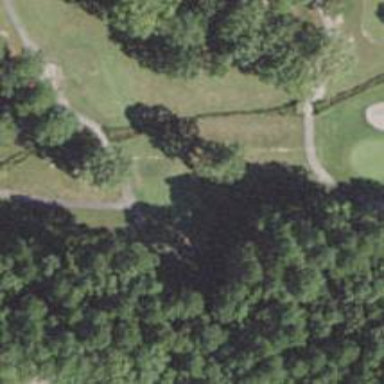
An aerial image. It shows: Path designated for golf carts.